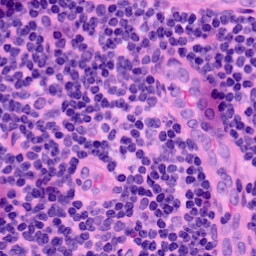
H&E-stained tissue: LymphNode